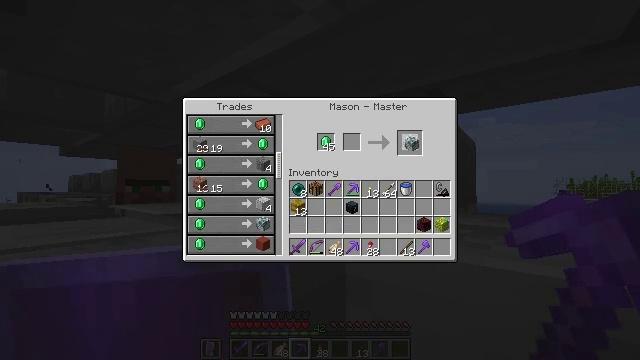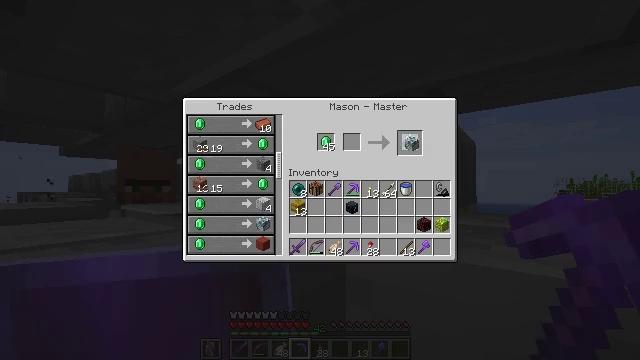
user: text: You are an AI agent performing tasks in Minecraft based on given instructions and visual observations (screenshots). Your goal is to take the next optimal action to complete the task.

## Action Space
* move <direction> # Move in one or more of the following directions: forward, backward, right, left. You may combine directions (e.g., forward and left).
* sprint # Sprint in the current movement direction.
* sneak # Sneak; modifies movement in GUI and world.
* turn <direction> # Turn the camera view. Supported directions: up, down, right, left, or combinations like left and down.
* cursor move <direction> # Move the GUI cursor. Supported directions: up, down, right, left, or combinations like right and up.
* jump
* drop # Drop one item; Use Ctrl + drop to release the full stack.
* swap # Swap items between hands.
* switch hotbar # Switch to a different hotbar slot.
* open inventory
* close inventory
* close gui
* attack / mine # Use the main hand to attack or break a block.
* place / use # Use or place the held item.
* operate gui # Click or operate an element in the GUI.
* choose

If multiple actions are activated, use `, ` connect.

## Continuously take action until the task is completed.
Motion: motion action
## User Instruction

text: craft item light gray glazed terracotta
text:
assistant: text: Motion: no_op
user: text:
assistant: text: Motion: no_op